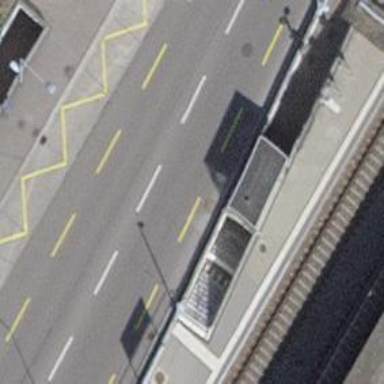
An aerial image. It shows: Asphalt steps along the road.